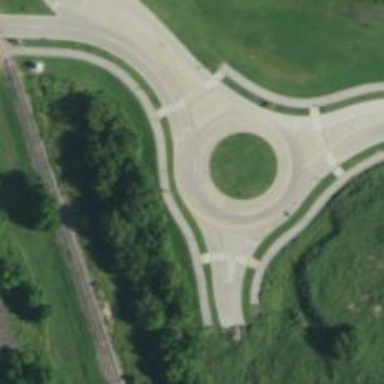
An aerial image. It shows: Tertiary road leading to roundabout.